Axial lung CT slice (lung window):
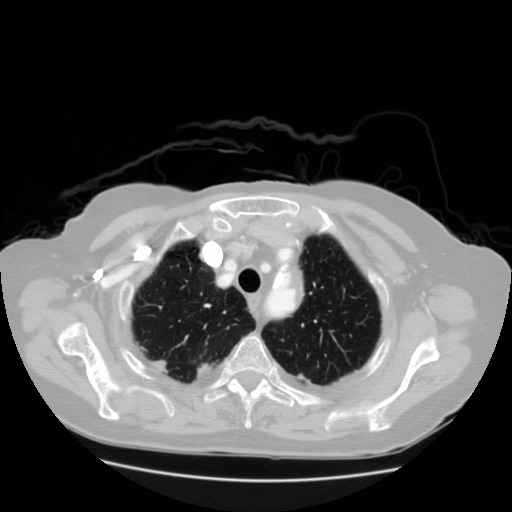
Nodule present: no